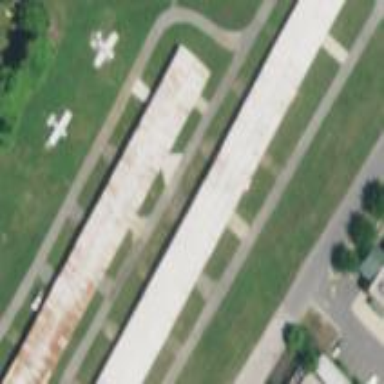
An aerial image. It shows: Gabled roof hangar building at the airport.